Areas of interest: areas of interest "Liaoning Normal University, Huanghe Road Campus, North Area, Liberal Arts Building 1"
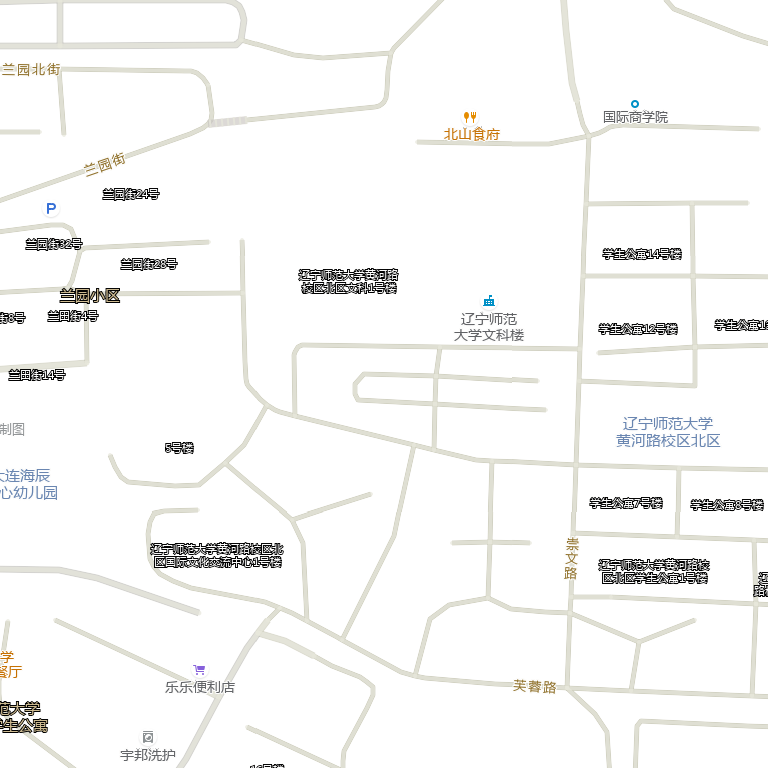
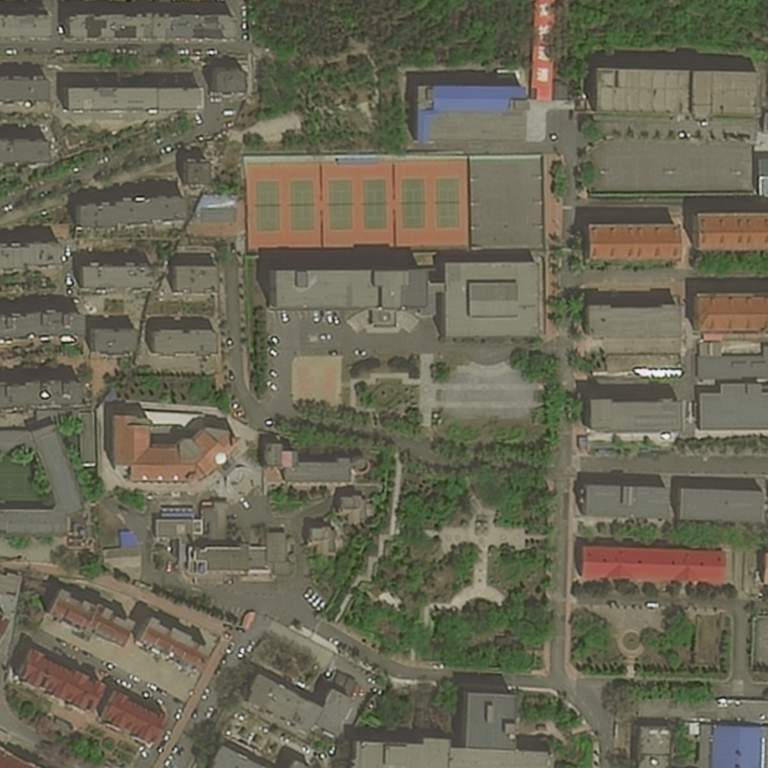